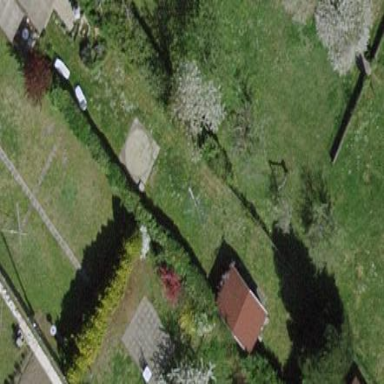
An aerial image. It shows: Garden surrounded by fence.